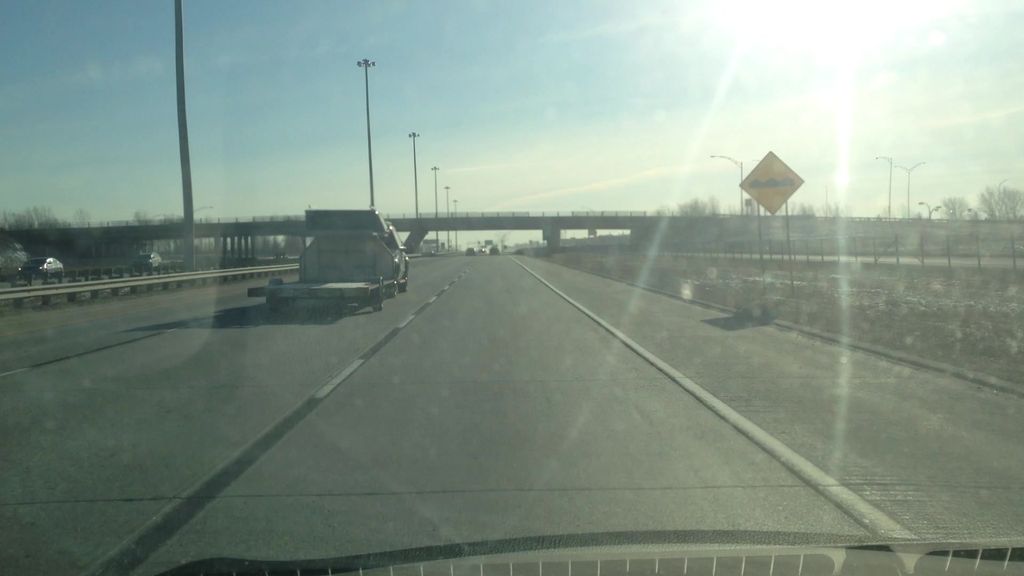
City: montreal